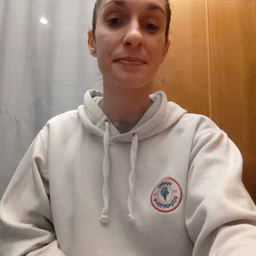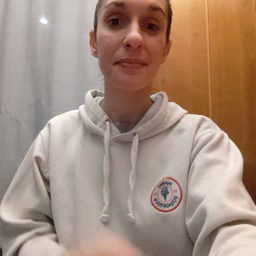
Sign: morning